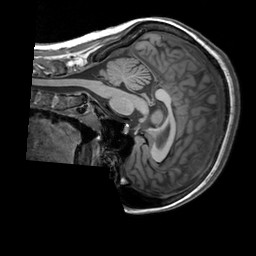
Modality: T1w
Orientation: sagittal
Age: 20
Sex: female
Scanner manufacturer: siemens
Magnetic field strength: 3 T
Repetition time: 2.3 s
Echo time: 0.00303 s